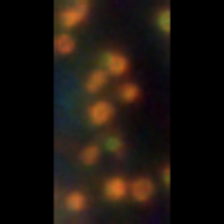
Taxon: Phaeocystis
Group: Other